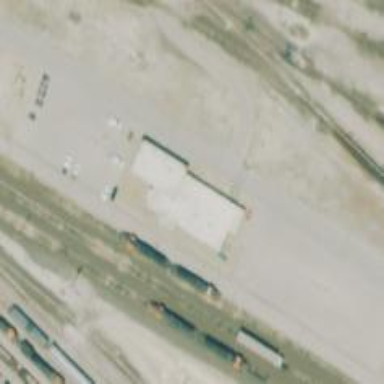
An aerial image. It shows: Railway service station.